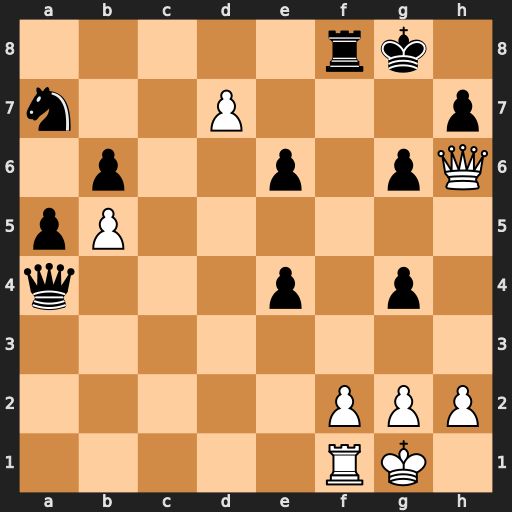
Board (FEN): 5rk1/n2P3p/1p2p1pQ/pP6/q3p1p1/8/5PPP/5RK1
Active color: w
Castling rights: -
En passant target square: -
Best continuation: Qxf8+ Kxf8 d8=Q+